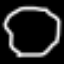
Label: octagon